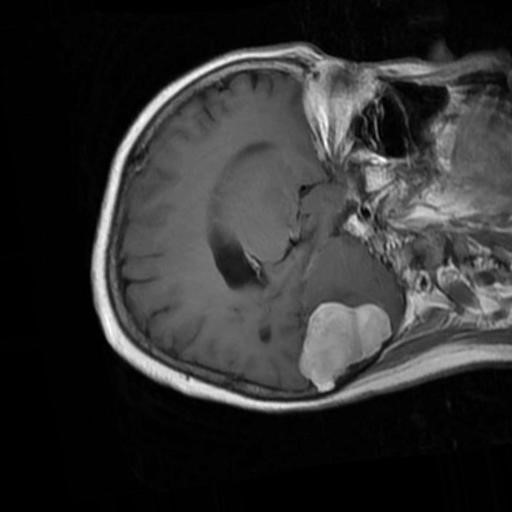
Label: brain_menin